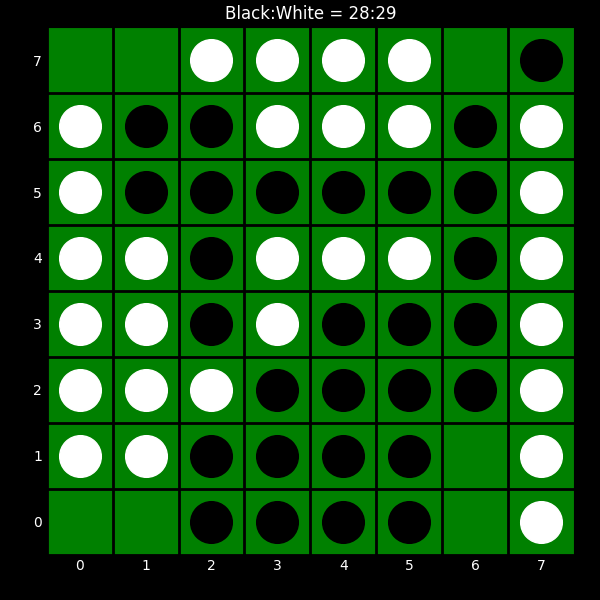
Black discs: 28
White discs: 29